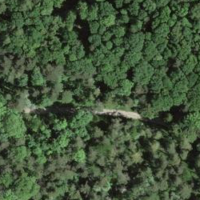
EUNIS habitat code: 41
Species observed at this site:
Melittis melissophyllum